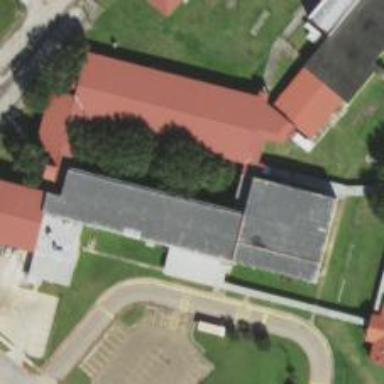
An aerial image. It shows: School.